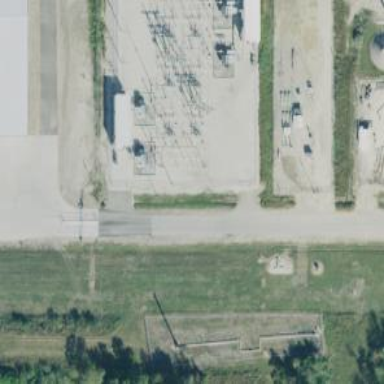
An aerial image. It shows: Switch for power supply.